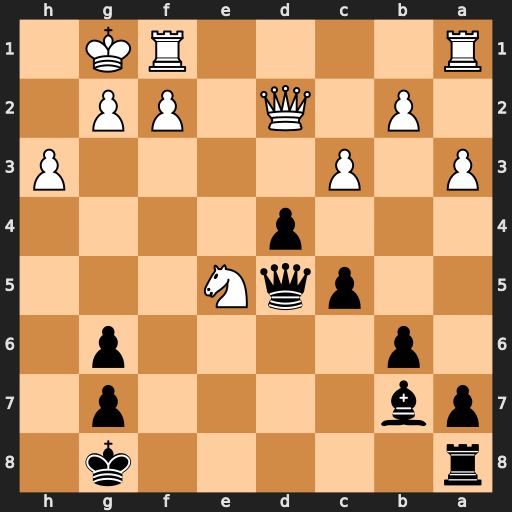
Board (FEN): r5k1/pb4p1/1p4p1/2pqN3/3p4/P1P4P/1P1Q1PP1/R4RK1
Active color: b
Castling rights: -
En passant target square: -
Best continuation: Qxg2#